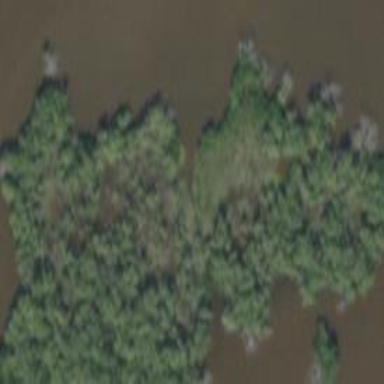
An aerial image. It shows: Mangrove wetland featuring Mangrove Swamp plant community.